Question: I am making reports for clients with Tableau server with Trusted Authentication.
- - -
Idea is this, client can see the reports without login.
Does it work?

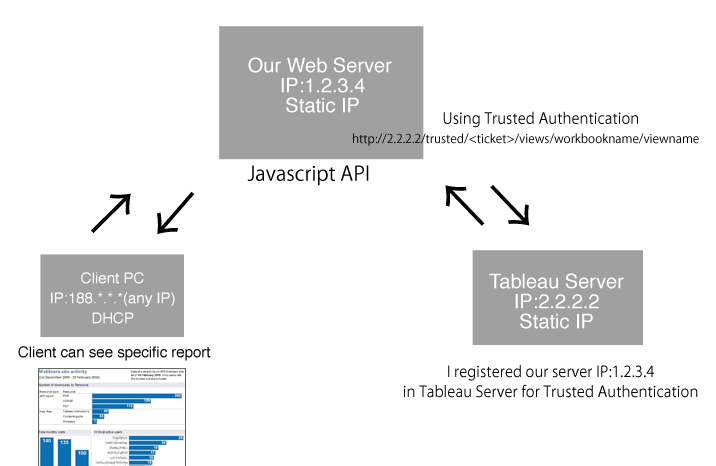
Answer: That's the basic architecture*. Yes it works.
You have to map external users to a user that Tableau knows about when creating a ticket, so if you want to limit access in some way, you'll have to layer those rules on top -- which can be easy or hard, depending on what you are trying to achieve.
If you want anyone to have access, the easiest approach is to turn on the guest user feature in Tableau server (available for core license installations). In that case, you can skip the whole trusted ticket authentication step.
'*' except that after the user's browser session has a trusted ticket token, the session can interact with the Tableau server directly without using the static web server as an intermediary. So the web server can serve up the HTML, CSS and Javascript originally for the page, but get out of the way of any interactive exploration of the Tableau visualization (which is usually in an iframe)